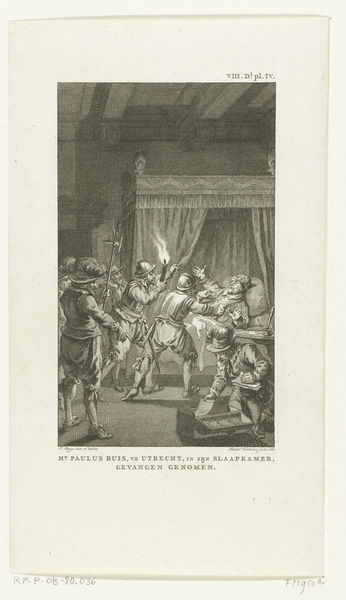
Titel: Gevangenneming van Paulus Buis
Künstler: Reinier Vinkeles
Standort: Amsterdam
Institution: Rijksmuseum
Schlagwörter: gruppe, zimmer, innenraum, interieur, soldaten, bett, schlafzimmer, radierung, überfall, paulus